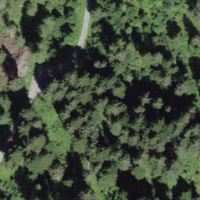
EUNIS habitat code: 43
Species observed at this site:
Bartsia alpina